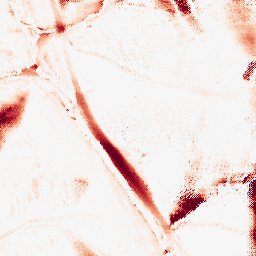
Category: morphological
Decomposition family: morphological_ellipse
Decomposition parameters: operation: opening
width: 20
height: 50
Upsampling method: regularized
Upsampling parameters: scale: 4
lambda_reg: 0.1
Upsampling scale: 4